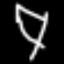
Label: pencil